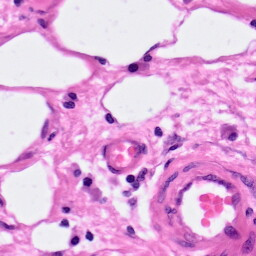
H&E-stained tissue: Pancreatic